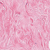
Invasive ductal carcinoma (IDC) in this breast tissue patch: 0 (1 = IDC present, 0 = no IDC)